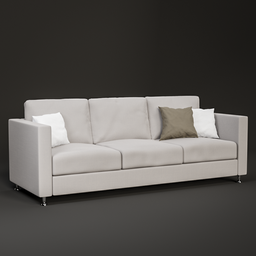
Label: furniture